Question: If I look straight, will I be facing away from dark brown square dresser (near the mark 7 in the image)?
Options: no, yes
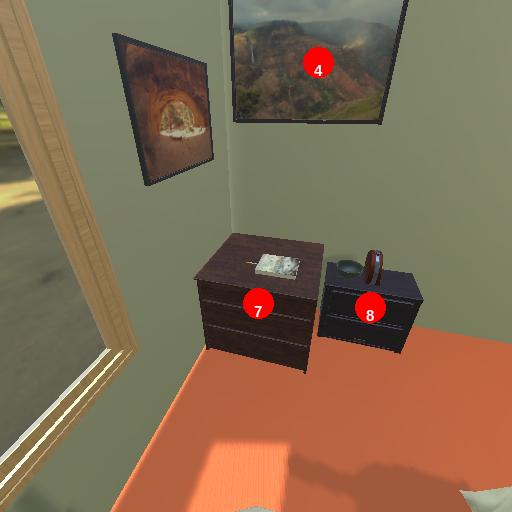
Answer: no